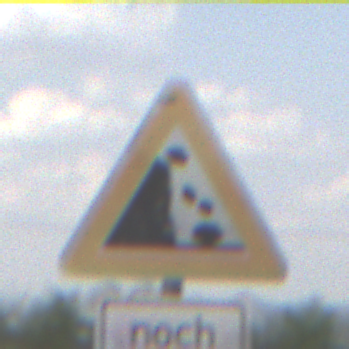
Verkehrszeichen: SteinschlagLinks
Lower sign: LaengeEinerStrecke3
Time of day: Midday
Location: Outdoor (Nature)
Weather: PartlyCloudy
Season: NotSpecified
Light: Natural